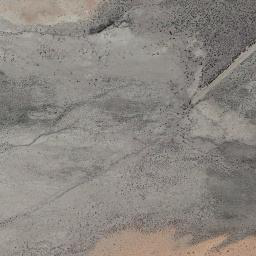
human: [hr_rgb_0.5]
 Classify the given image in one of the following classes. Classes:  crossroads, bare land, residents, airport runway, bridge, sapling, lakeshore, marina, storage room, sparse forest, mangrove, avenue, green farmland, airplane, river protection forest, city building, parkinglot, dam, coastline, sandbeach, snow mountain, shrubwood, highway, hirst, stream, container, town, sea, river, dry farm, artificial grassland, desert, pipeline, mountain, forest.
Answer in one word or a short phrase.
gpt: bare land